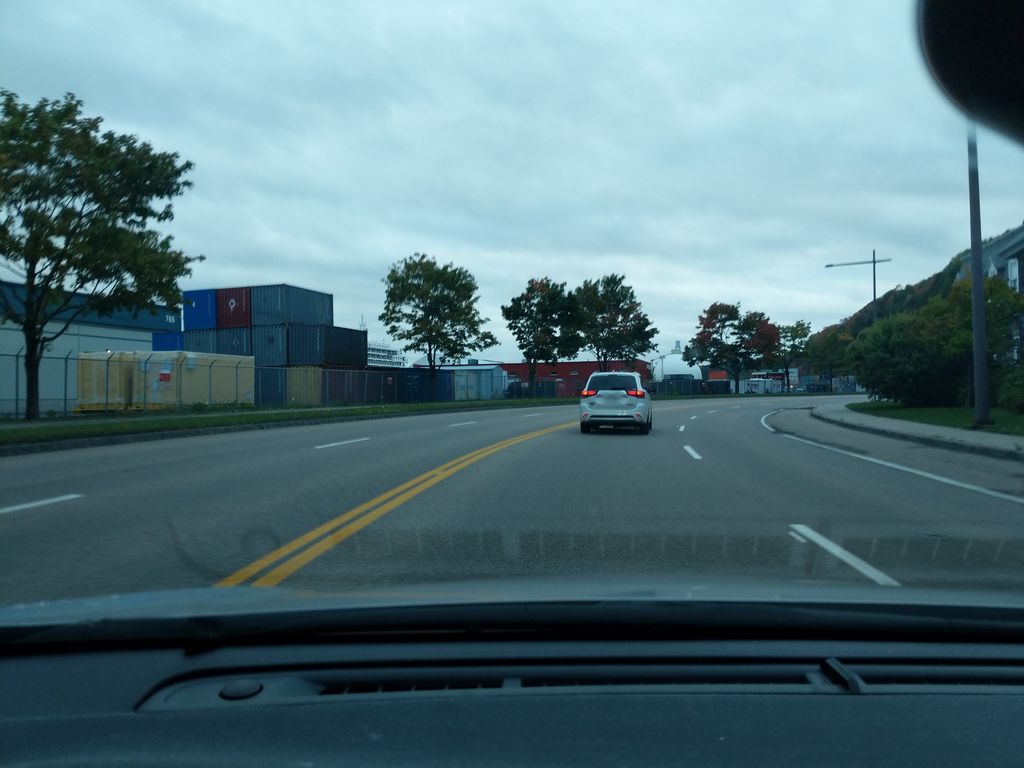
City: quebec_city